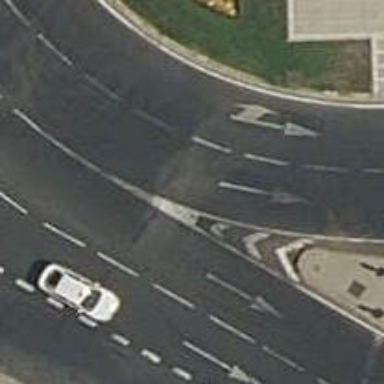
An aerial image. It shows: Road with traffic signals.